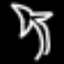
Label: palm tree